Interaction volume radius: 5 \u00c5
Interaction volume height: 20 \u00c5
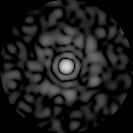
Disorder parameter: 0.8285